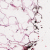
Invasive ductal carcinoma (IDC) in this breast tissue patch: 0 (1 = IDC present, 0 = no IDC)